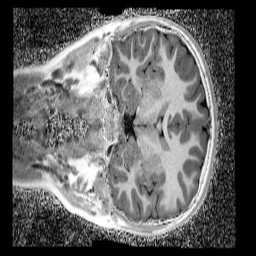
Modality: UNIT1_denoised
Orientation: coronal
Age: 10
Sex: female
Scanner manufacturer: siemens
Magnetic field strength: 3 T
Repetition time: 4 s
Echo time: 0.00299 s